Current action and preconditions to check: trajectory_clear

Your task: For each precondition in the list above, predict whether it will hold at this action.

Consider the current scene as observed from the mobile robot's camera, and analyze the predicted future states of all dynamic agents (e.g., people, animals, vehicles, or any moving entities) within the NEXT SECOND.

IMPORTANT: Only answer "very likely" if you are absolutely certain—based on strong, clear evidence—that a dynamic agent will violate the precondition in the predicted future state. Do NOT answer "very likely" for unlikely, ambiguous, or low-probability risks.

Ask yourself for each precondition: Is there a high probability, with clear and convincing evidence, that the predicted future states of any dynamic agent will interfere with the predicted future state of the currently executing action within the NEXT SECOND, causing that precondition to fail?

Assess the risk level based on these predictions. Use "likely" or "very likely" if motions create a clear risk of interference.

Use "neutral" or "improbable" if agents are nearby but their predicted paths are clearly diverging or non-conflicting.

Failure Risk Categories: "very improbable", "improbable", "neutral", "likely", "very likely"

Answer Format: Output ONLY the probability_of_failure value from these categories: "very improbable", "improbable", "neutral", "likely", "very likely"

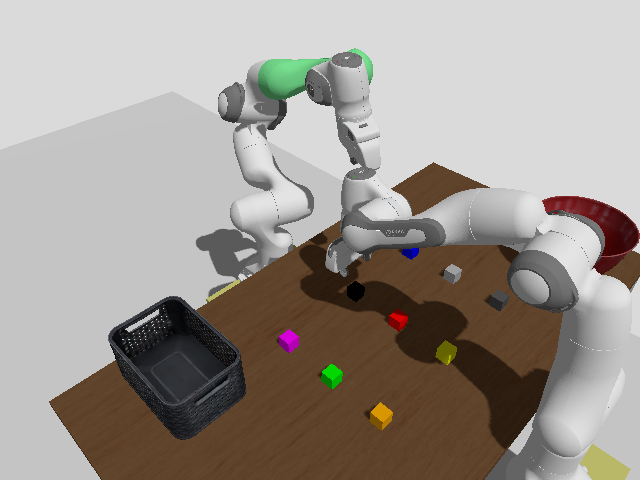

Answer: very improbable